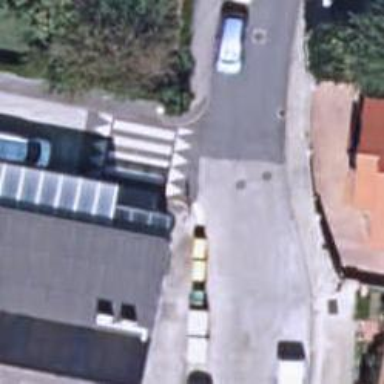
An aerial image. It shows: Marked crossing with traffic calming table.